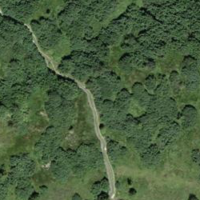
EUNIS habitat code: 23
Species observed at this site:
Arnica montana